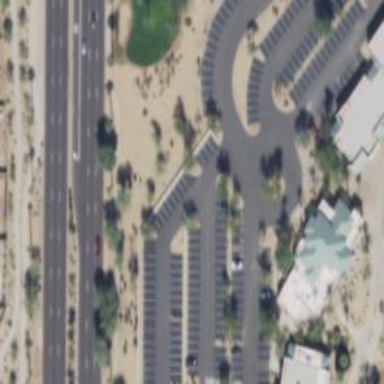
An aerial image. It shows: Parking area.